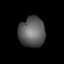
Tissue: lung
Cell type: Myeloid cells
Senescence score: 0.5657
Nuclear area (px): 768
Mean DAPI intensity: 94.536